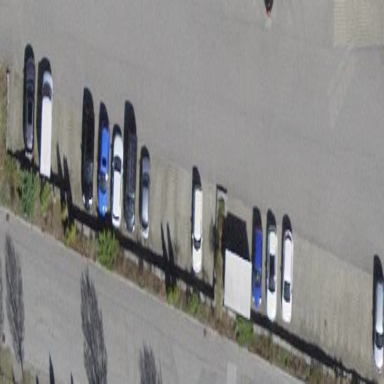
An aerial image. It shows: Parking area with surface.